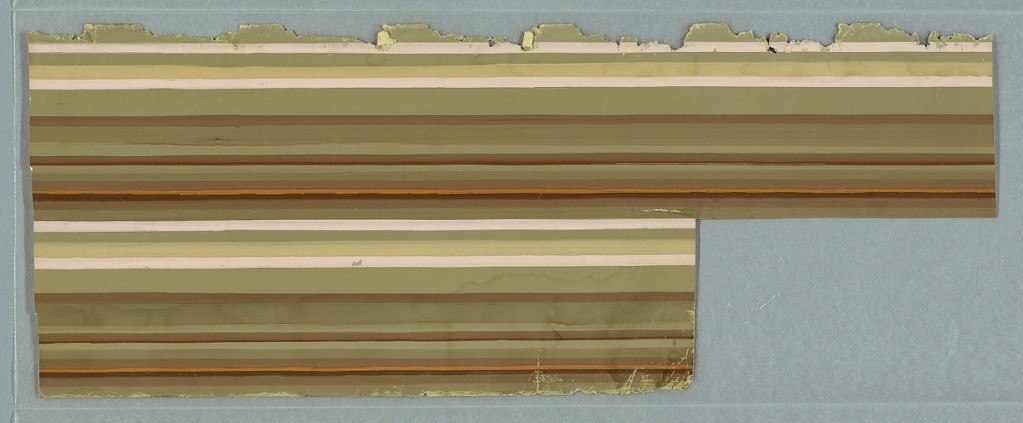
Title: Border
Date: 1820–75
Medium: Block-printed
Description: Small fragment of striped paper, printed in shades of green, brown and pink.